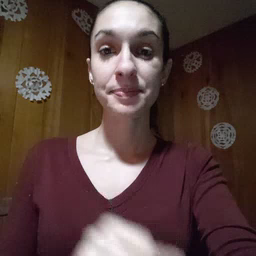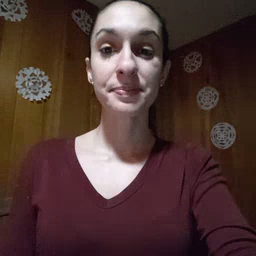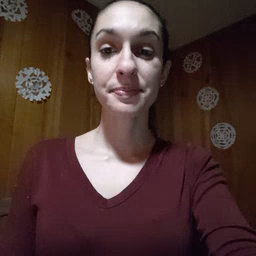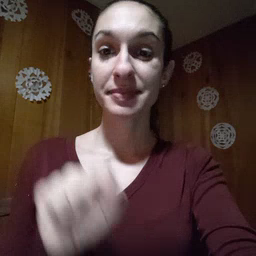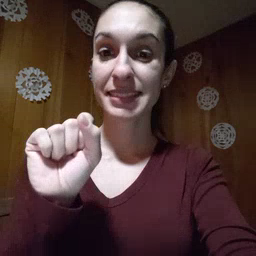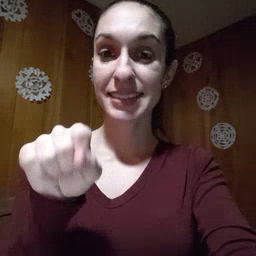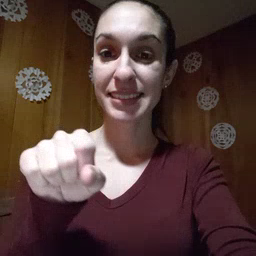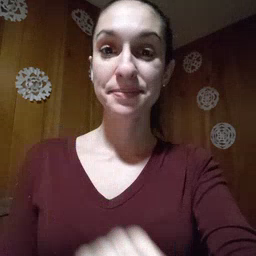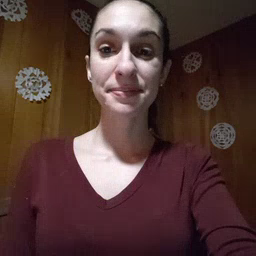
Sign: yes